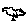
Label: bird